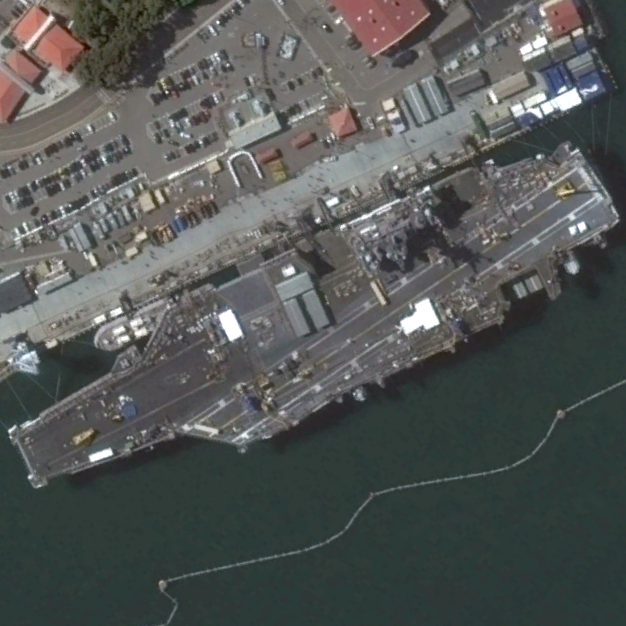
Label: aircraft_carrier